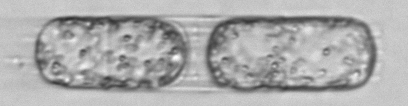
Label: Stephanopyxis